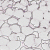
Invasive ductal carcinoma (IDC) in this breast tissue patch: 0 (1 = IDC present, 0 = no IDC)